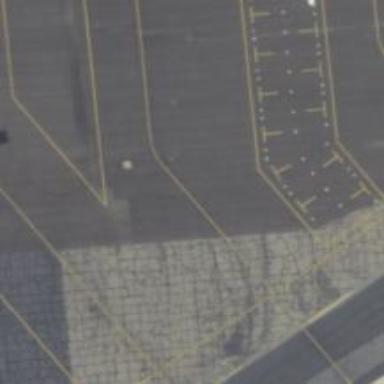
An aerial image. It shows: View of taxiway at the airport.